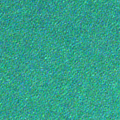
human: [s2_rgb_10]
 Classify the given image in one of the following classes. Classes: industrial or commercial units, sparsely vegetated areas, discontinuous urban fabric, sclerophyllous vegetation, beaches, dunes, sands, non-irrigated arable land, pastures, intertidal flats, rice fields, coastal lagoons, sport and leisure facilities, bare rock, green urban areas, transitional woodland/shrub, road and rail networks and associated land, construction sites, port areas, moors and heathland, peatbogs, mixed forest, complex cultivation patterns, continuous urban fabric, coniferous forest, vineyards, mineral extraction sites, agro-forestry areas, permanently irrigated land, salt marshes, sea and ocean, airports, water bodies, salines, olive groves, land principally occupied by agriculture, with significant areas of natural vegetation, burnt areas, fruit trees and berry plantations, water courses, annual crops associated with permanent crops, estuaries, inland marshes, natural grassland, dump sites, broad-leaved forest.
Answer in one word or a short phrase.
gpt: sea and ocean